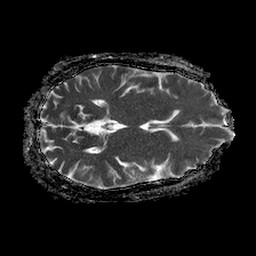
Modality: ADC
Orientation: axial
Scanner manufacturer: philips
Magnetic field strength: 1.5 T
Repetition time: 4.6 s
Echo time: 0.08517 s